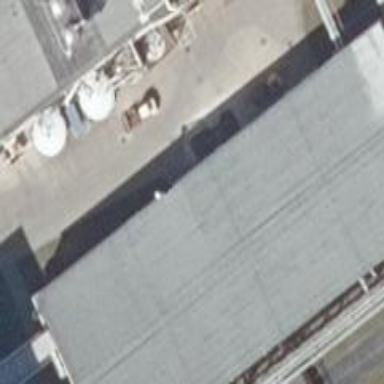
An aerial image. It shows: Industrial building.